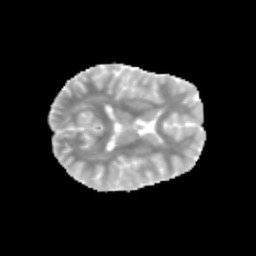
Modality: MD
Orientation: axial
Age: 10
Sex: female
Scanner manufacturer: siemens
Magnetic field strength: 3 T
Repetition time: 3.8 s
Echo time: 0.07 s